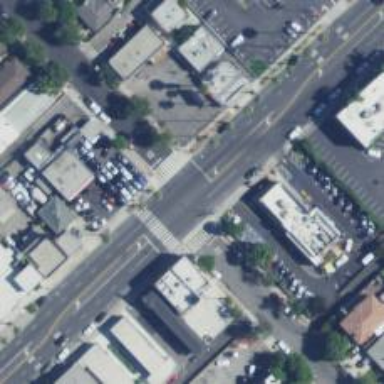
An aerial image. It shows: Primary highway with asphalt surface surrounded by retail establishments.